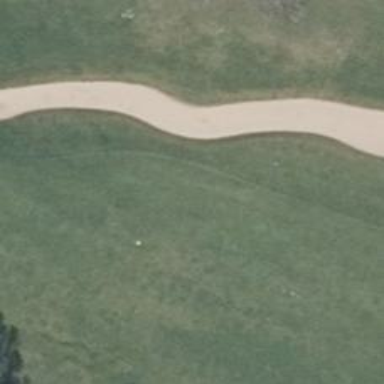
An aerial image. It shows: Golf hole.